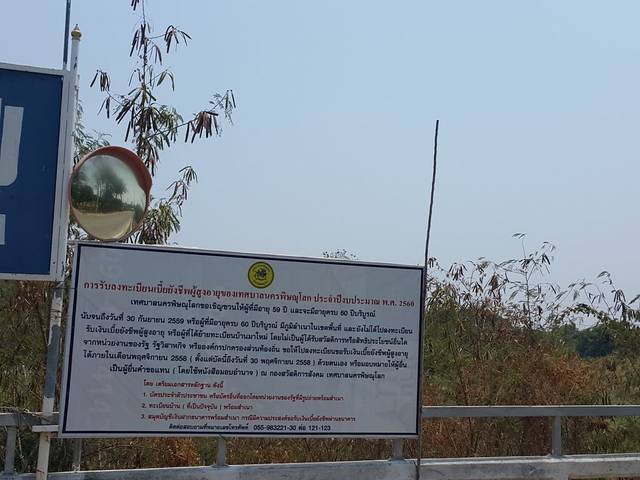
Region: Thailand
Coordinates: 16.797, 100.234